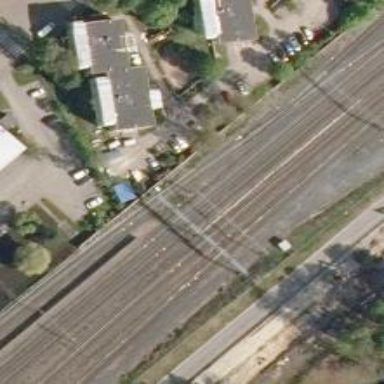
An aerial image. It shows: Railway signal.